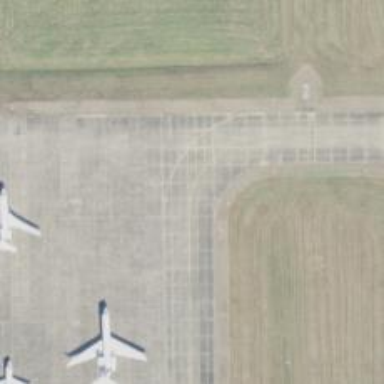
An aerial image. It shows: View of taxiway at the airport.